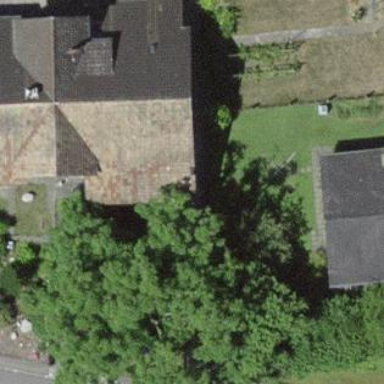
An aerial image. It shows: Building with tile roof.